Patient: sex M, age 79
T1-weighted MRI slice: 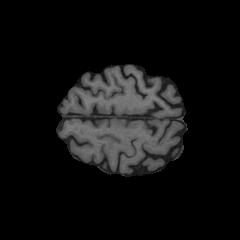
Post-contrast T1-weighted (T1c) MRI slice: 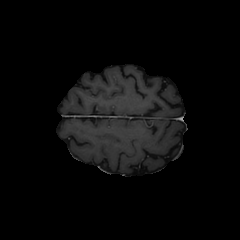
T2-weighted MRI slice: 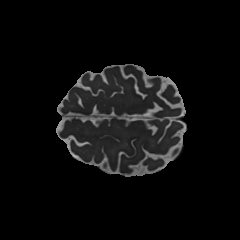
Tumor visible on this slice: no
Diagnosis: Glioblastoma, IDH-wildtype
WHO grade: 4